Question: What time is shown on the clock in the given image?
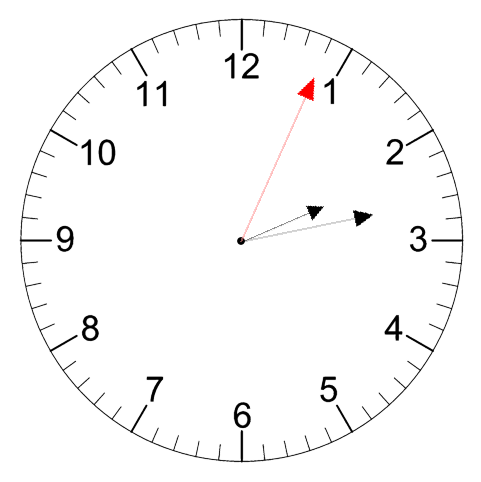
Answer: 02:13:04